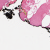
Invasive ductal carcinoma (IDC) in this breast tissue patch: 0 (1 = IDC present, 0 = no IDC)